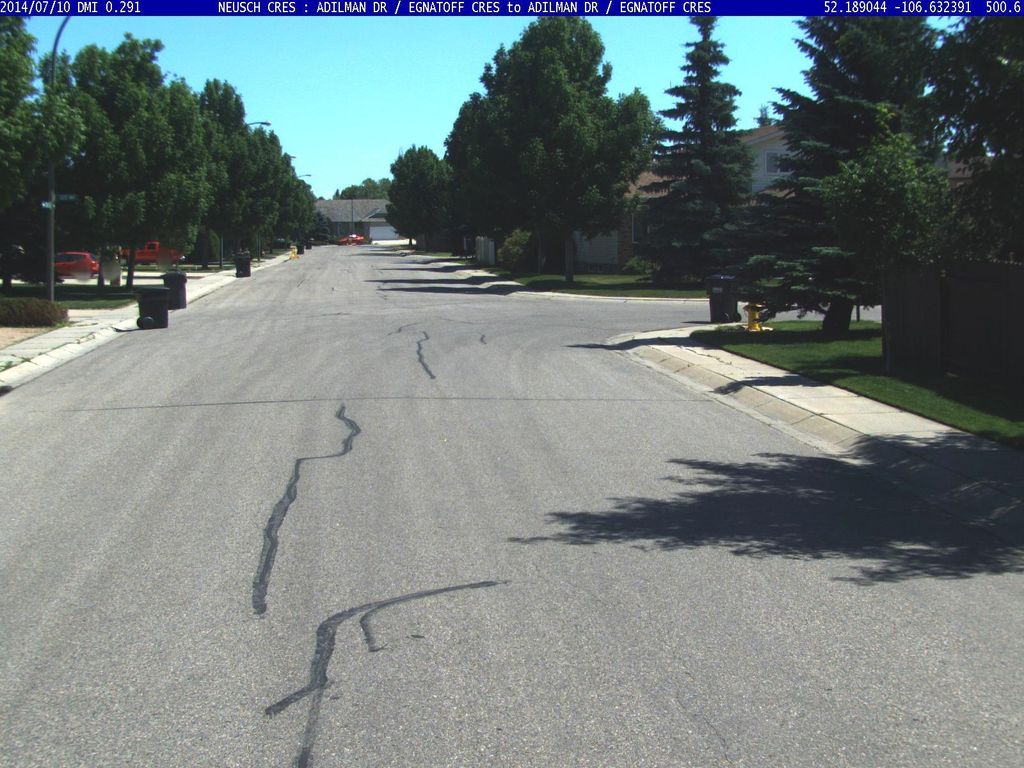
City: saskatoon